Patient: sex M, age 44
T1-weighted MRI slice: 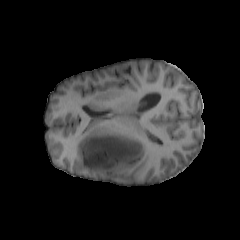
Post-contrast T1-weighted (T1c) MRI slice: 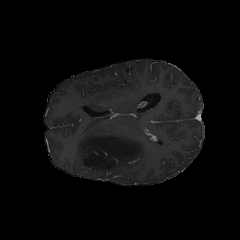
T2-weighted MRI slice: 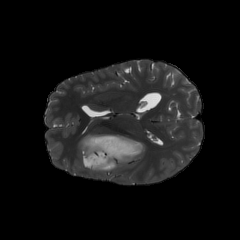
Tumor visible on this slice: yes
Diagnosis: Astrocytoma, IDH-mutant
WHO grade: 3